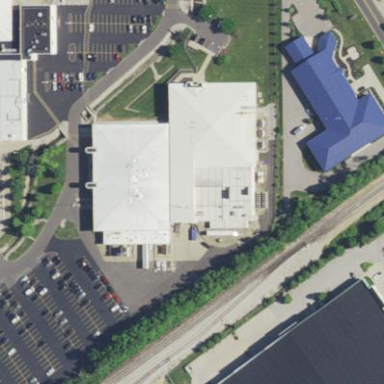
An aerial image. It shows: Commercial building.